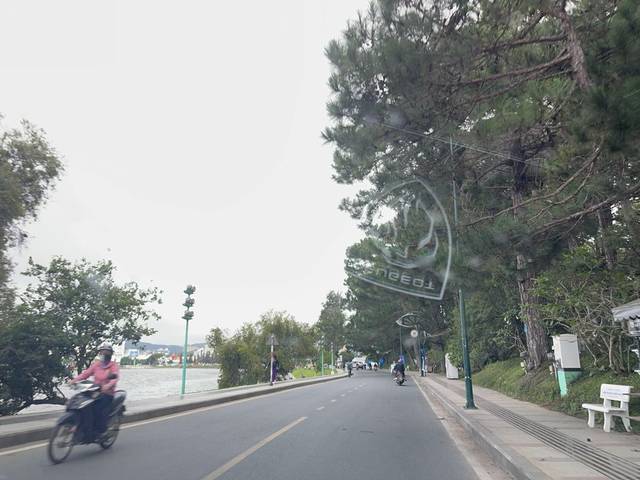
Region: Vietnam
Coordinates: 11.941, 108.443